Question: I want to automate the disable access feature of my worklight application ( version :- 6.1.0.2 ) , I have created the below links referring info center links, Can any one please let me know, how can i get the value of gadgetAppID in the below mentioned urls. Also i have added the snap shot of the mysql DB.
'''
Disable App post url below.
http://localhost:10080/AppName/console/api/applications/setAccessRule?gadgetAppId=""&action="disabled"&message="please try later"
Enable App post url below
http://localhost:10080/AppName/console/api/applications/setAccessRule?gadgetAppId=""&action="enabled"&message="please try later"
'''

Thanks
djrekcer.
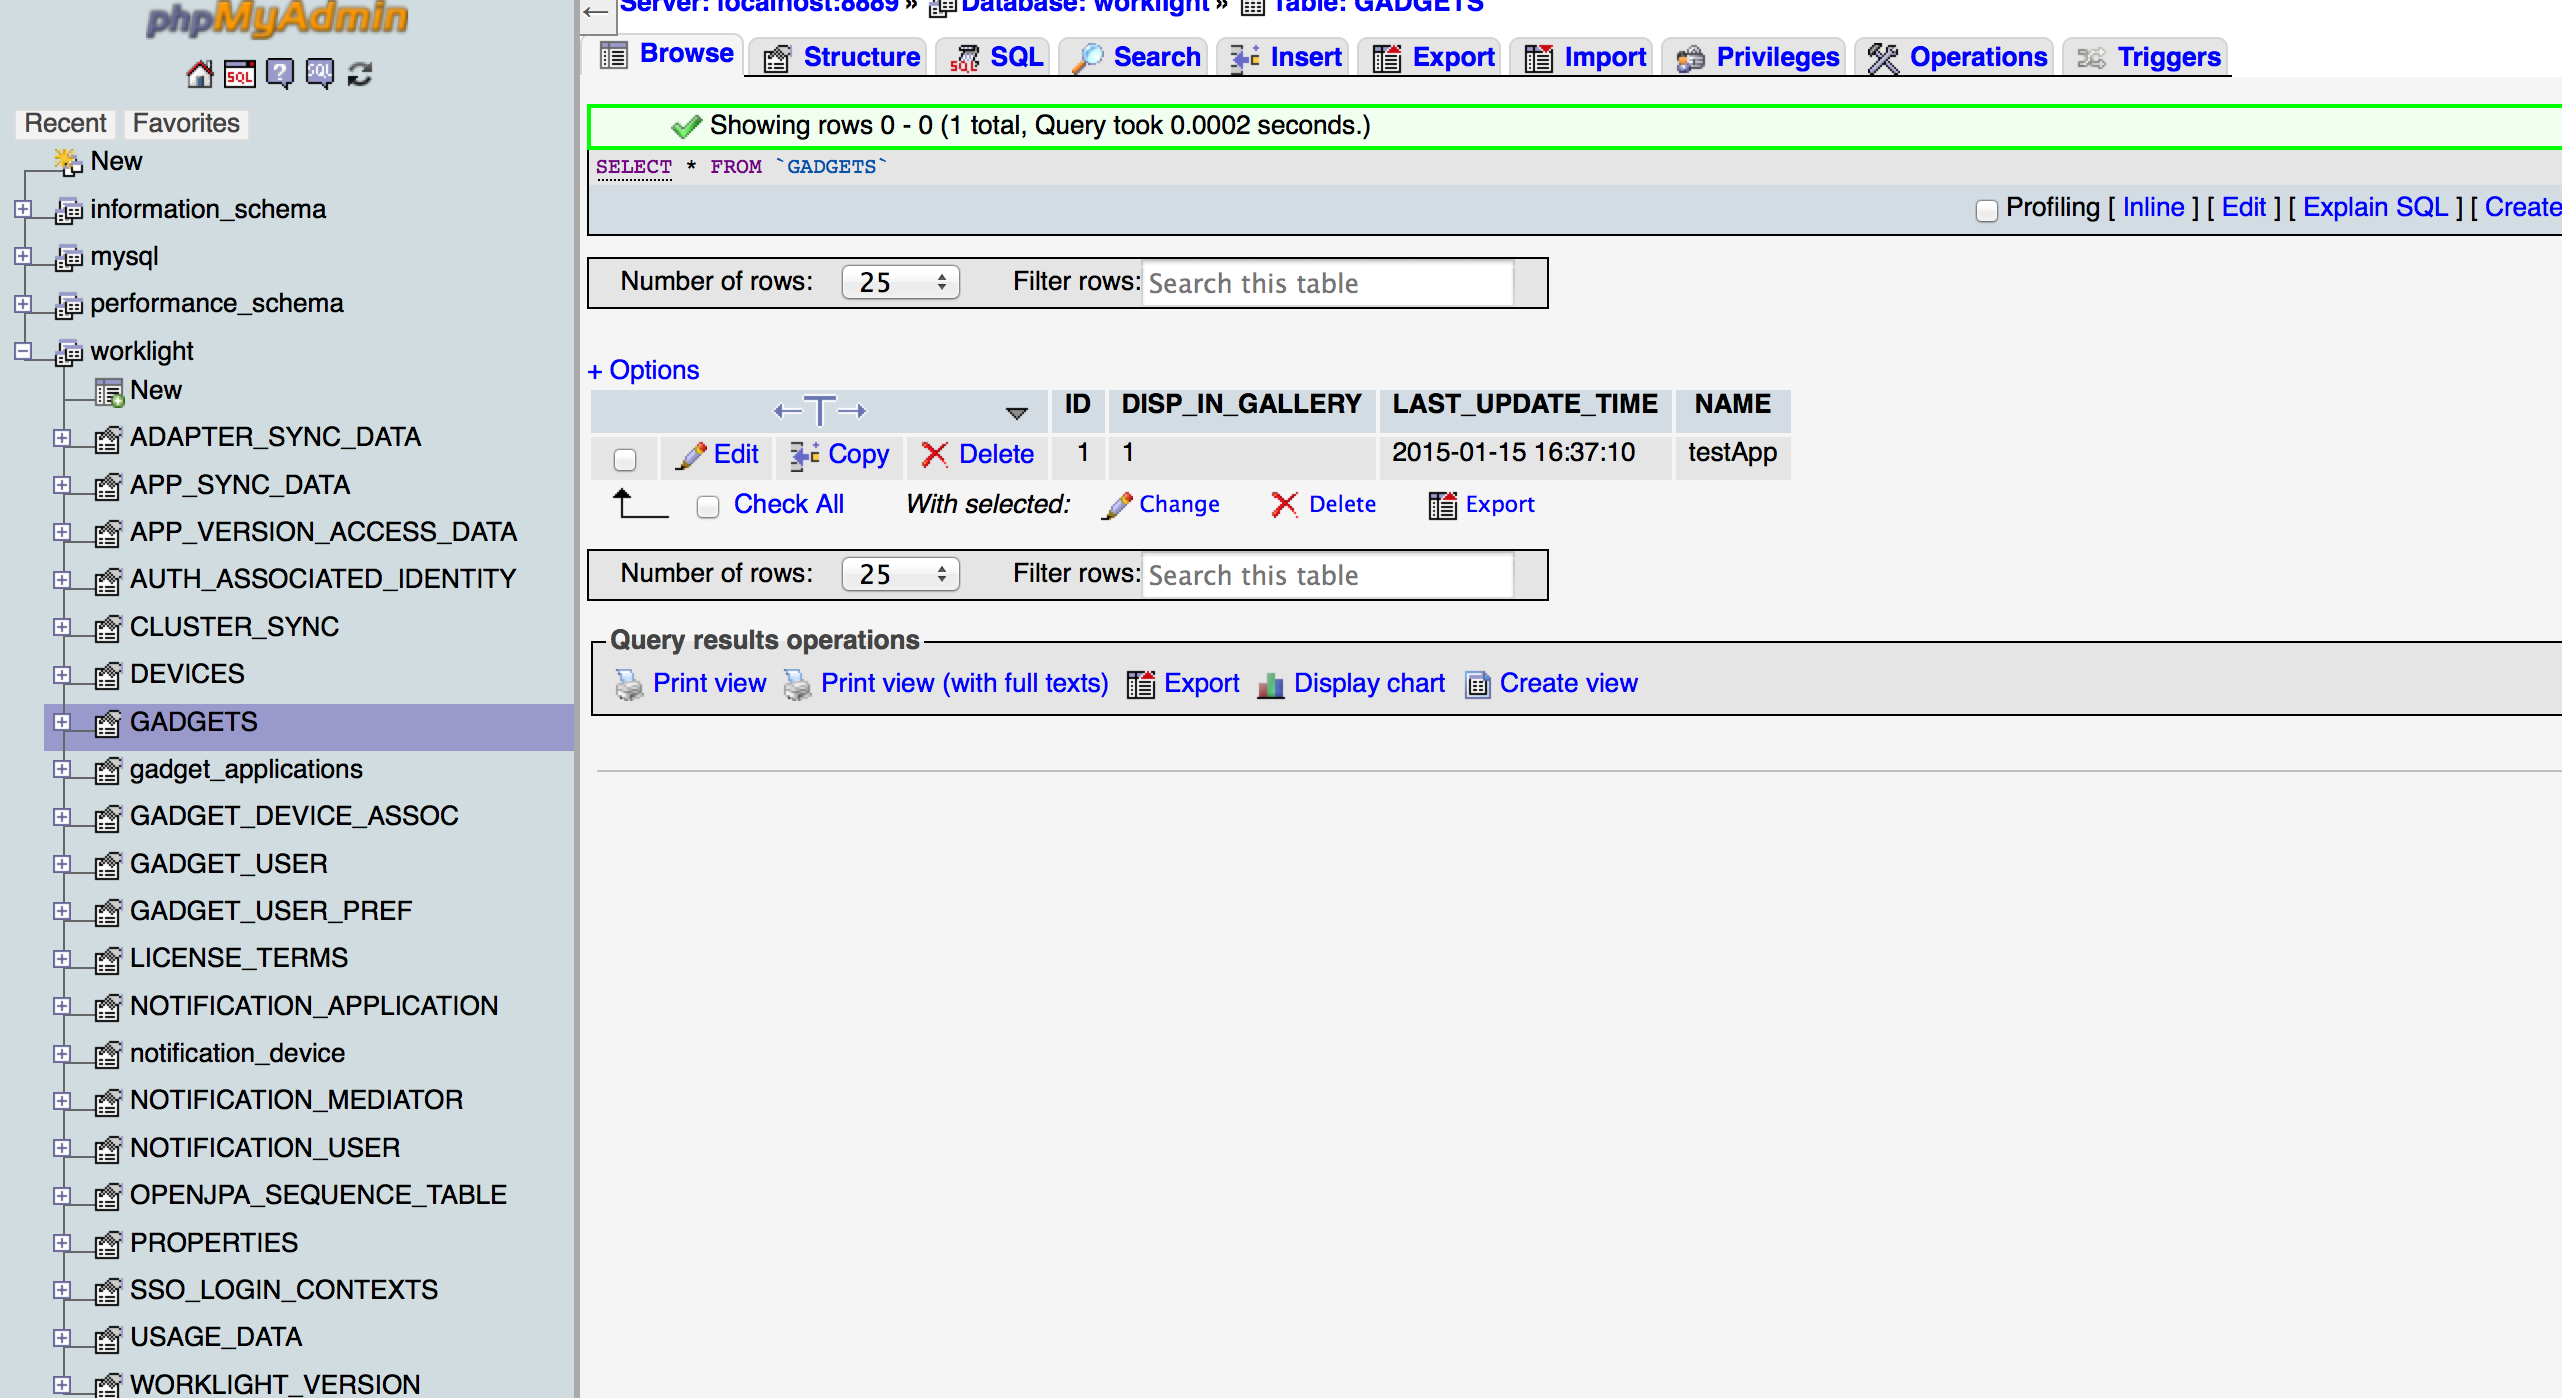
Answer: It is a bit complex in 6.1, see - <URL>
Starting with 6.2 there's a RESTful server API for that, see <URL>